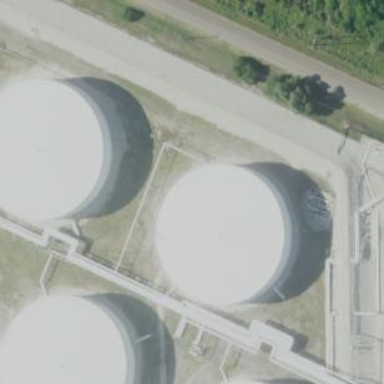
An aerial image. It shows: Storage tank created as man-made structure.